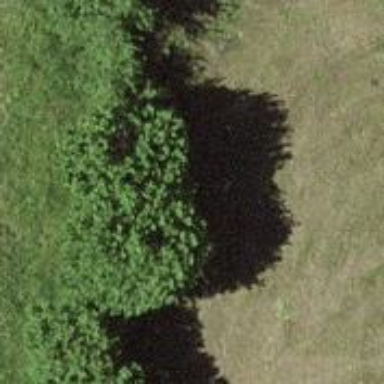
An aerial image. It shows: Dry stone wall barrier.